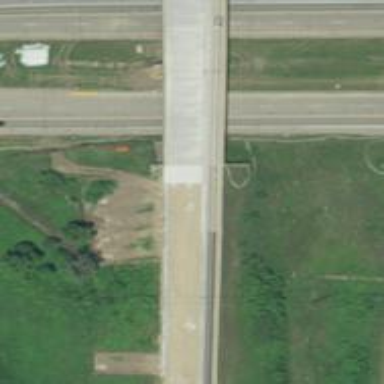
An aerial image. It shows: Bridge over motorway.